Breast ultrasound image
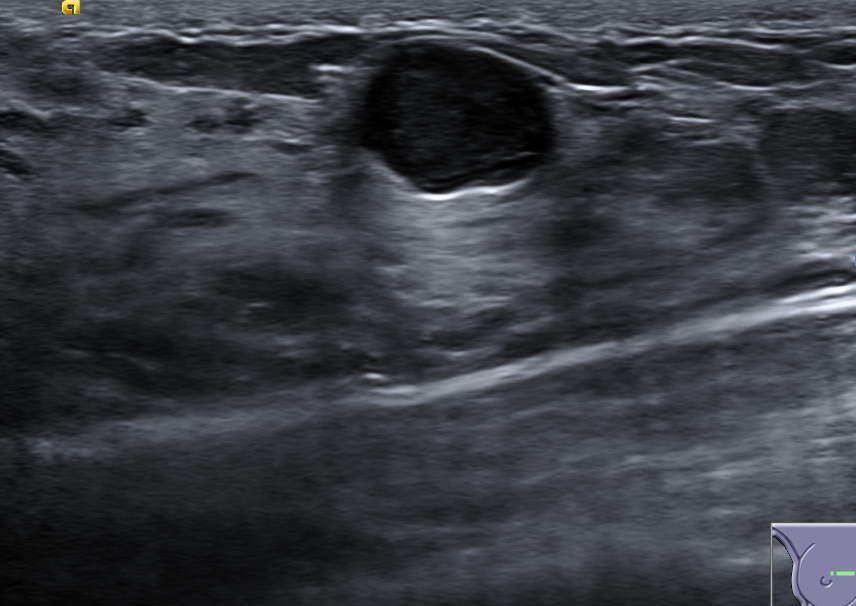
Diagnosis: benign